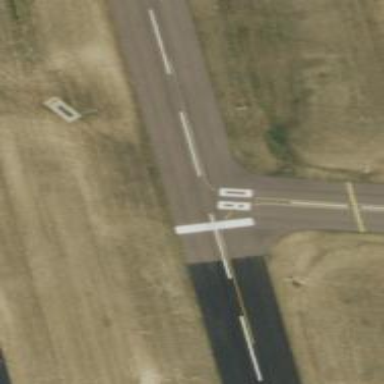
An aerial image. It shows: View of taxiway at the airport.